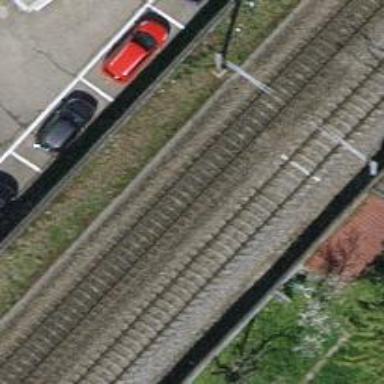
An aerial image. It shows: Single railway track with electrification through contact line.